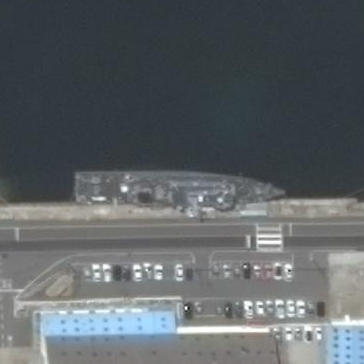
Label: destroyer